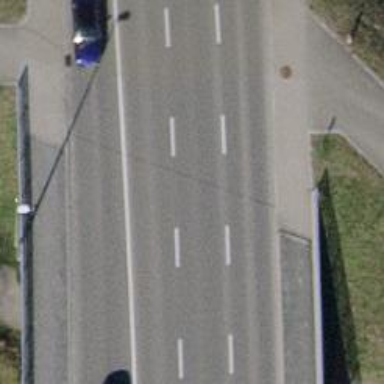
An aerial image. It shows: Secondary road bridge with asphalt surface and sidewalks on both sides.